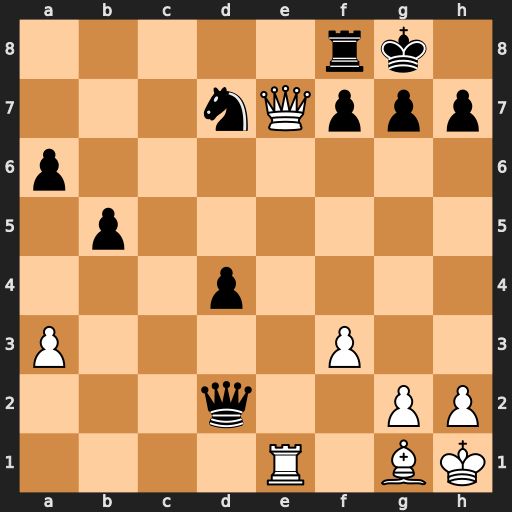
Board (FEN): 5rk1/3nQppp/p7/1p6/3p4/P4P2/3q2PP/4R1BK
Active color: w
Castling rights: -
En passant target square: -
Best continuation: Re2 Qa5 Qxd7